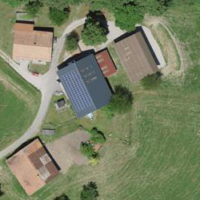
EUNIS habitat code: 52
Species observed at this site:
Picus viridis